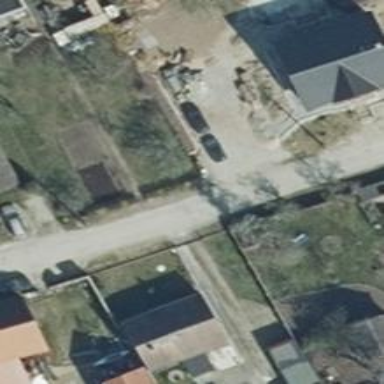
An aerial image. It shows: Residential road.